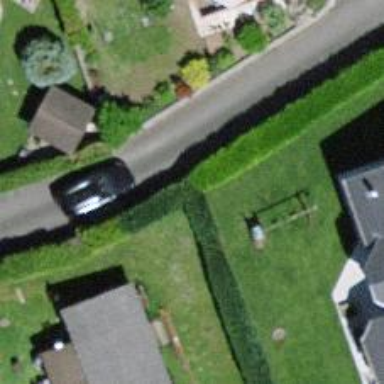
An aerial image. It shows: Hedge acting as barrier.